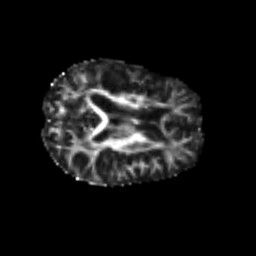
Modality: FA
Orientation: axial
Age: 46
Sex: male
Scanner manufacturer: siemens
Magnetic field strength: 3 T
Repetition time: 4.987 s
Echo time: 0.0792 s